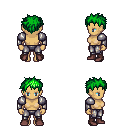
a pixel art fantasy rpg character, female body template, human, tanned skin, steel arm armor, metal pants, green bedhead hairstyle, maroon shoes, four views (front, back, left, right), 2x2 character sprite sheet, small pixel art, hard edges, no anti-aliasing